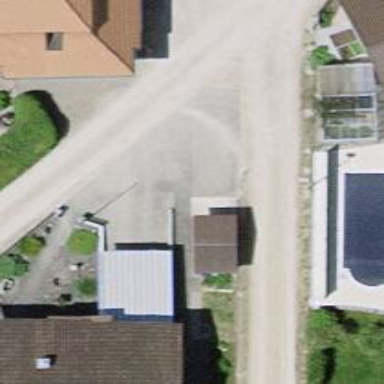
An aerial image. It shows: Unpaved road in residential area.